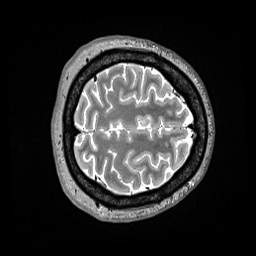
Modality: T2w
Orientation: axial
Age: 34
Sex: female
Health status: ill
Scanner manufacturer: siemens
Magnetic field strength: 3 T
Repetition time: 3.2 s
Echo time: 0.564 s